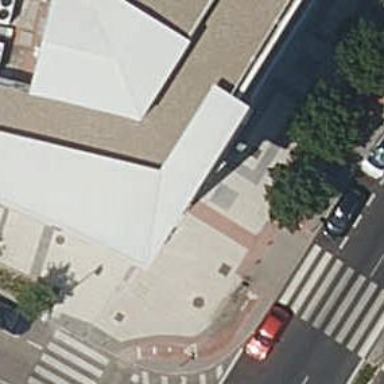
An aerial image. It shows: Sidewalk along the footway.